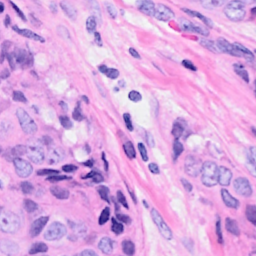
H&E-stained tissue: Breast